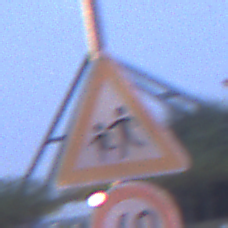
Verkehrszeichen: KinderRechts
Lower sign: Geschwindigkeit40
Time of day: Night
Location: Outdoor (Urban)
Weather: PartlyCloudy
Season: NotSpecified
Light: Artificial